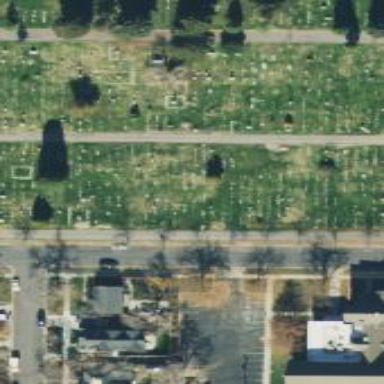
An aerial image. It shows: Sector in the cemetery.